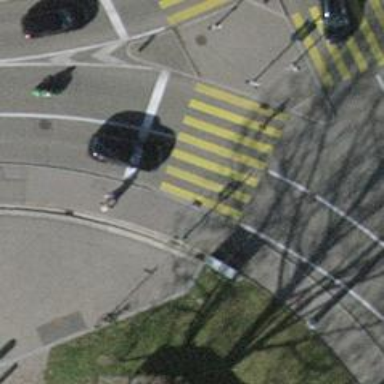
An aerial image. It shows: Road with traffic signals and zebra crossing marked by zebra lines.